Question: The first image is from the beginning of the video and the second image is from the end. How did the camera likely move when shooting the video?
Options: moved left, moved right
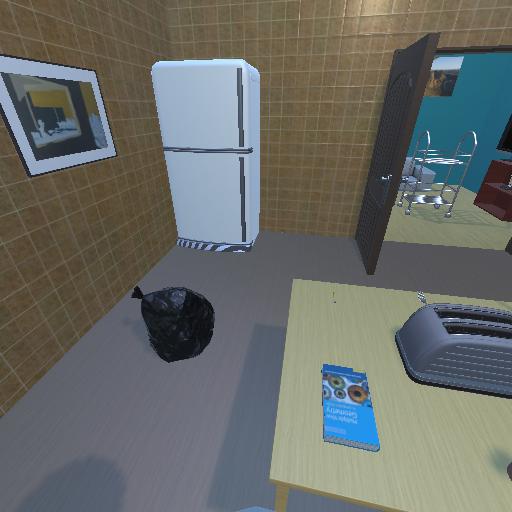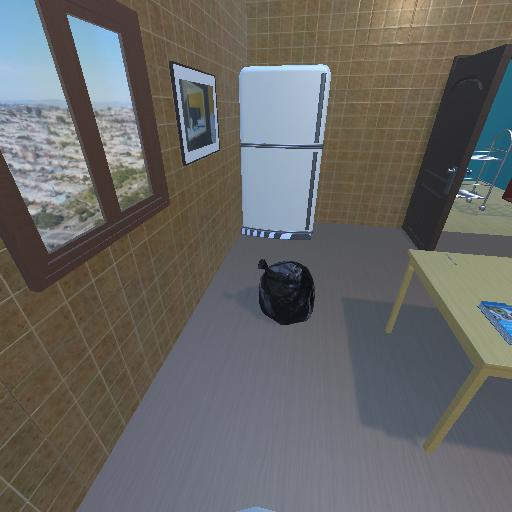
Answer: moved left